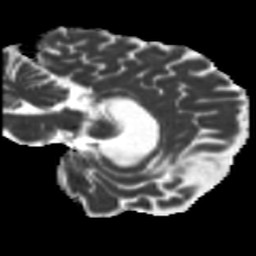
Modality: MD
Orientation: sagittal
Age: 31
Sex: female
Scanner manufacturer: siemens
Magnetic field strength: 3 T
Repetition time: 5.25 s
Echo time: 0.08 s